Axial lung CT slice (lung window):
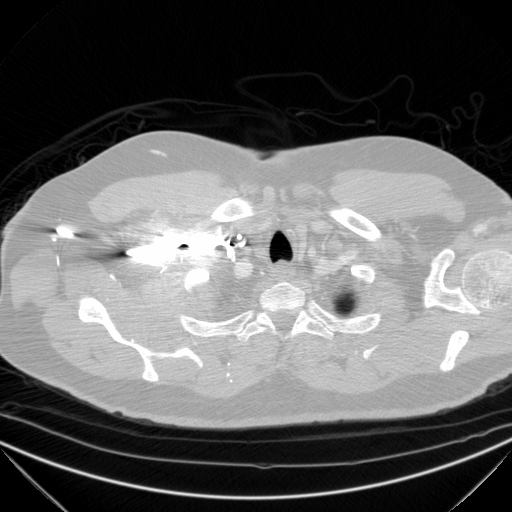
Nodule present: no